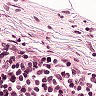
Metastatic tissue present: no